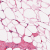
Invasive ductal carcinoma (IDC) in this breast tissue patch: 0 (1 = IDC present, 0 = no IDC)